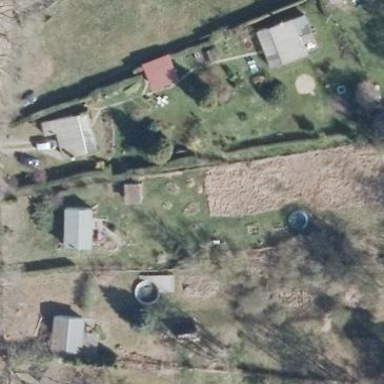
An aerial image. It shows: Garden surrounded by fence in allotments area.